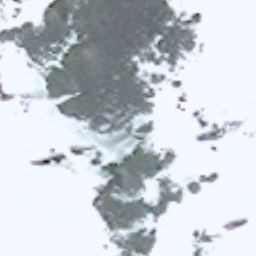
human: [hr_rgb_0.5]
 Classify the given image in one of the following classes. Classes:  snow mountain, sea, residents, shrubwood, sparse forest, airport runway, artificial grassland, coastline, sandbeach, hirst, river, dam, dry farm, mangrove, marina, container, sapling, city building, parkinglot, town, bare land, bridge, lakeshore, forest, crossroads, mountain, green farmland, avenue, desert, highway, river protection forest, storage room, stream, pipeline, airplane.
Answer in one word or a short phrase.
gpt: snow mountain